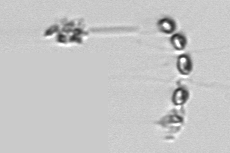
Label: Chaetoceros